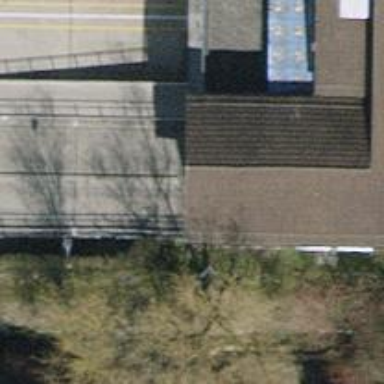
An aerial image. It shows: Parking area.